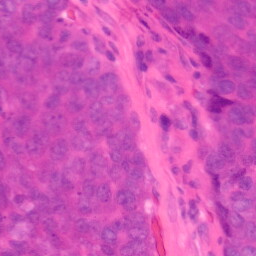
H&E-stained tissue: Colon